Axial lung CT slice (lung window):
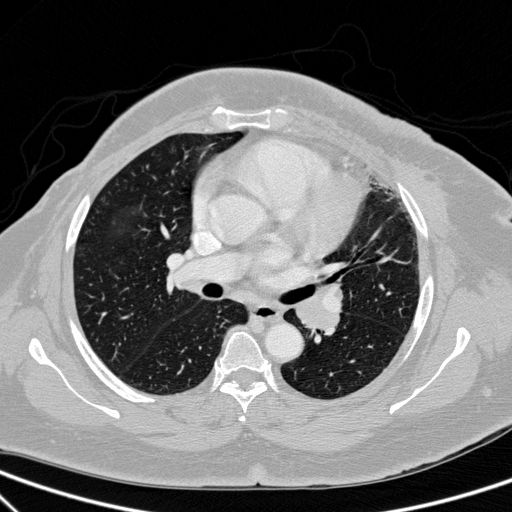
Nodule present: no